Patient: sex F, age 33
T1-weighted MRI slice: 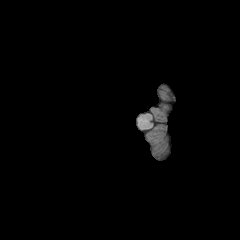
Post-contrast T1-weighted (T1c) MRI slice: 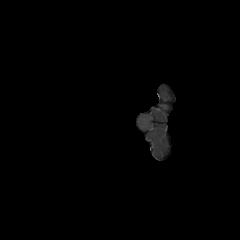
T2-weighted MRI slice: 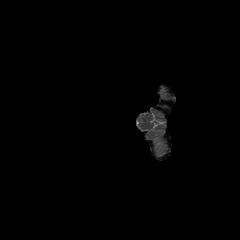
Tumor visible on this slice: no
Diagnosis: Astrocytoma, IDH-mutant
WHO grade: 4